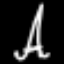
Label: The Eiffel Tower